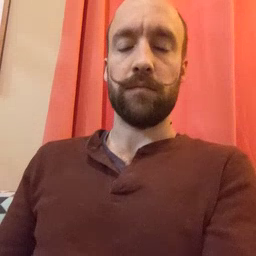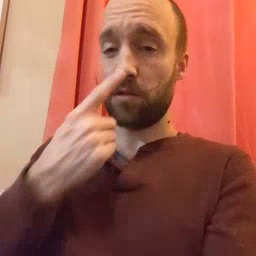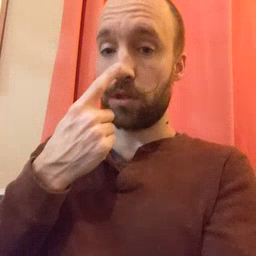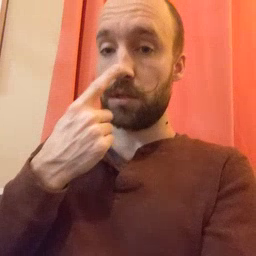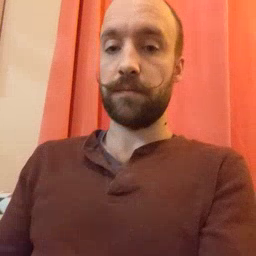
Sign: nose